Question: I'm creating a game where 2 iOS devices need to connect through multipeer. Each device simultaneously advertises and browses, and as soon as a connection is made, it hides all the UI stuff. This already works.
The problem I'm having is that the device shows up in it's own browser, and it is actually possible to create loopback connections. Is there any property or constructor param I need to change to prevent this from happening?
To clarify, this is what it looks like on my iPad, "Jonatan's iPad" is the device the screenshot came from...

I am using U3DXT's Unity plugin that exposes native iOS functions in C#, but so far most information could be directly translated from the xcode stuff to the C# plugin. Here's the code I'm using:
'''
public static void ShowBrowser(string displayName, string serviceType)
{
_peerId = new MCPeerID(displayName);
_session = new MCSession(_peerId);
_browserVC = new MCBrowserViewController(serviceType, _session);
_browserVC.Delegate = BrowserViewControllerDelegate.instance;
_session.Delegate = SessionDelegate.instance;
UIApplication.deviceRootViewController.PresentViewController(_browserVC, false, null);
}
public static void StartAdvertiserAssistant(string displayName, string serviceType)
{
_peerId = new MCPeerID(displayName);
_session = new MCSession(_peerId);
_advertiserAssistant = new MCAdvertiserAssistant(serviceType, null, _session);
_advertiserAssistant.Start();
_session.Delegate = SessionDelegate.instance;
_advertiserAssistant.Delegate = AdvertiserAssistantDelegate.instance;
}
'''
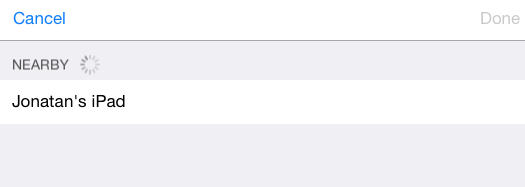
Answer: Actually, I was doing something wrong. After watching the WWDC videos about Multipeer on Apple's website, I realized that I should only ever instantiate a peer once. So I created an init method for that. The local device was showing in the list cause it had a different peerID .
'''
private static void InitPeerAndSession(string displayName)
{
if(_peerId == null)
{
_peerId = new MCPeerID(displayName);
_session = new MCSession(_peerId);
}
}
public static void ShowBrowser(string displayName, string serviceType)
{
InitPeerAndSession(displayName);
_browserVC = new MCBrowserViewController(serviceType, _session);
_browserVC.Delegate = BrowserViewControllerDelegate.instance;
_session.Delegate = SessionDelegate.instance;
UIApplication.deviceRootViewController.PresentViewController(_browserVC, false, null);
}
public static void StartAdvertiserAssistant(string displayName, string serviceType)
{
InitPeerAndSession(displayName);
_advertiserAssistant = new MCAdvertiserAssistant(serviceType, null, _session);
_advertiserAssistant.Start();
_session.Delegate = SessionDelegate.instance;
_advertiserAssistant.Delegate = AdvertiserAssistantDelegate.instance;
}
'''